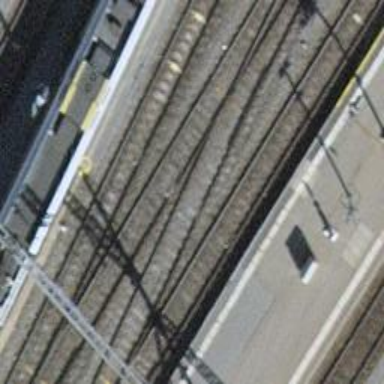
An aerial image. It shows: Railway siding with electrified contact lines. The track type is main rail.